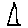
Label: triangle